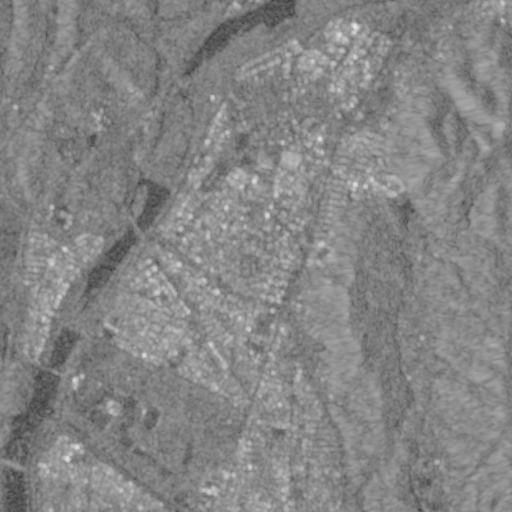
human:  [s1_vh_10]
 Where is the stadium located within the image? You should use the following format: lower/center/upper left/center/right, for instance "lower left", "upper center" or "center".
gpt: The stadium is located in the lower left of the image.
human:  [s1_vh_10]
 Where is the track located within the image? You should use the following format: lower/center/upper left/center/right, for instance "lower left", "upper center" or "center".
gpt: The track is located in the lower left of the image.
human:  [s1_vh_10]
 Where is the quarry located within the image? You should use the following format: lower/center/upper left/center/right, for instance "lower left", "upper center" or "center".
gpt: There is no quarry in the image.

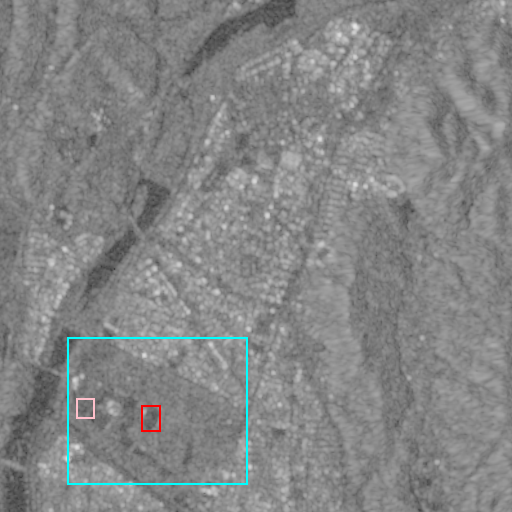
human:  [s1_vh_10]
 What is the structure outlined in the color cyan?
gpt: The structure outlined in cyan is a park.
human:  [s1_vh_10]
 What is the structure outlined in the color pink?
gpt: The structure outlined in pink is a parking lot.
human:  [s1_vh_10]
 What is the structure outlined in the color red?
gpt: The structure outlined in red is a stadium.
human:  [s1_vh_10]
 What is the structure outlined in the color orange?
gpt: There is no orange outline.